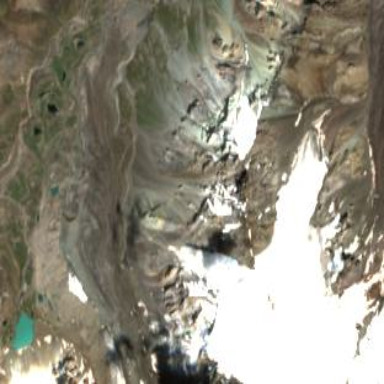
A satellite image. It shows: Stunning view of glacier.